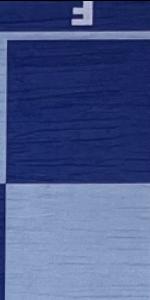
Label: Empty